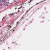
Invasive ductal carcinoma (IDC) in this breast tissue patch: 0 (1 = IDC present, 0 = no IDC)